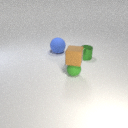
small green rubber sphere below small brown rubber cube